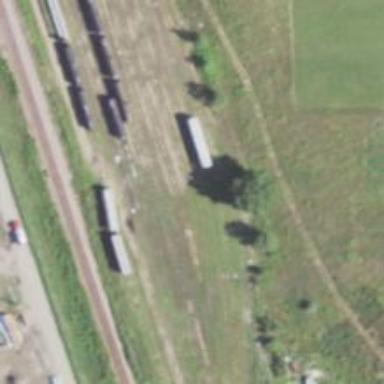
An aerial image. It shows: Railway yard in service.